Field crop: maize
Growth stage: 2
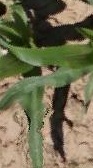
Species: maize